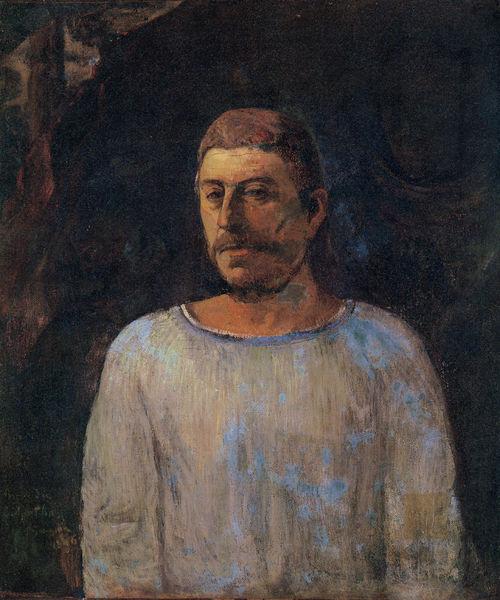
Titel: Selbstbildnis "près du Golgotha"
Künstler: Paul Gauguin
Standort: Sao Paulo
Institution: Museu de Arte Moderna de Sao Paulo
Schlagwörter: blau, dunkel, gemälde, kopf, körper, mann, schatten, weiß, gelb, grün, menschen, sitzen, braun, brust, frisur, grau, haar, hell, hintergrund, holz, kleid, licht, mund, nase, ohr, orange, raum, schwarz, stirn, stuhl, tisch, vordergrund, zimmer, blick, gebäude, haus, rot, hochformat, malerei, alt, bart, hemd, schnurrbart, wand, arm, arme, augen, falten, gesicht, kleidung, kragen, mensch, sehen, stehen, stein, steine, ärmel, bild, bildnis, blicken, hals, innenraum, möbel, portrait, porträt, schauen, vorhang, öl, natur, pastos, auge, gewand, haare, sessel, stoff, nachthemd, person, augenbrauen, kinn, lippe, lippen, ohren, schulter, schultern, wald, wangen, modern, mauer, linien, ölgemälde, treppe, schnäuzer, duktus, schnurbart, pupillen, maler, streifen, bauch, platte, wange, augenbraue, oberkörper, selbstporträt, striche, lichtreflexe, gauguin, wände, fetzen, linie, künstler, strich, kittel, tupfer, pupille, gesciht, flecken, selbstportrait, iris, mauern, lichtflecken, fleckig, balu, oberlippenbart, pullover, unheimlich, bund, hend, zimmerr, 20er, holzbalekn